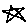
Label: star